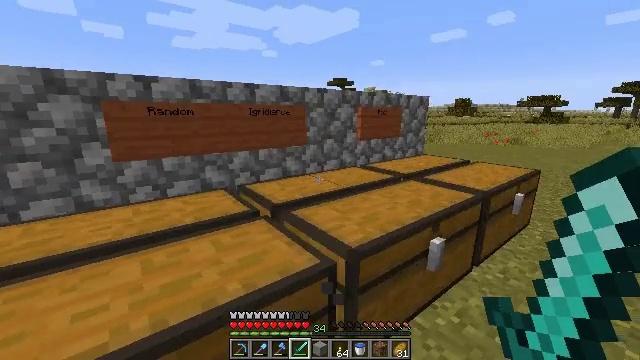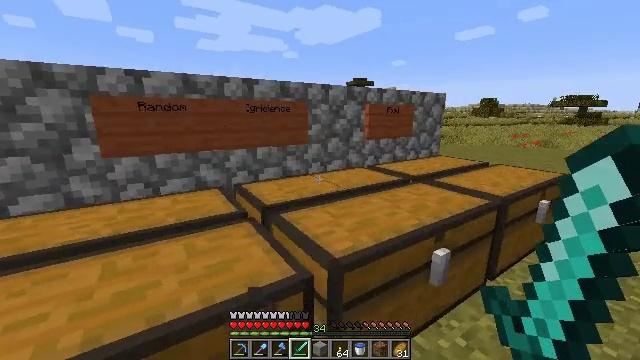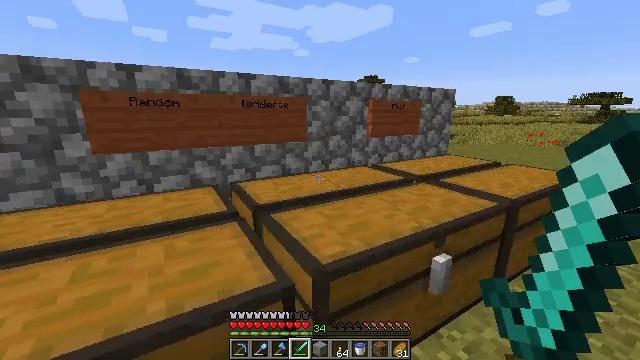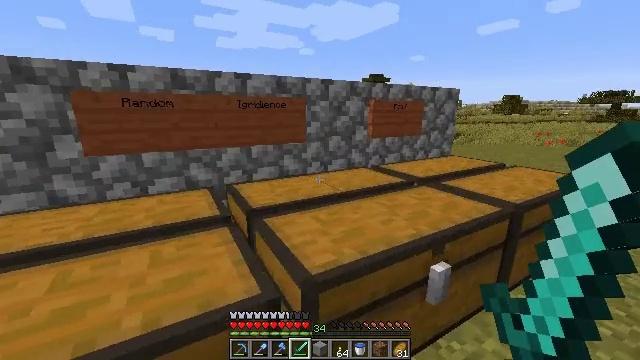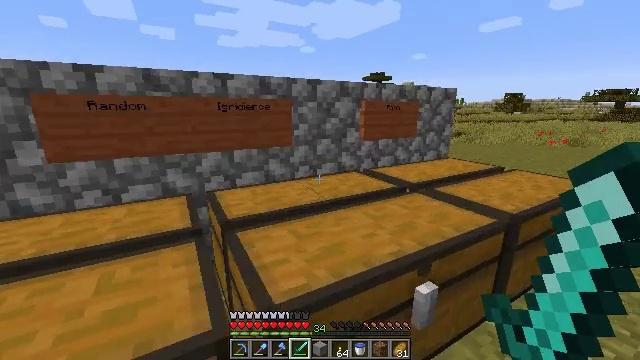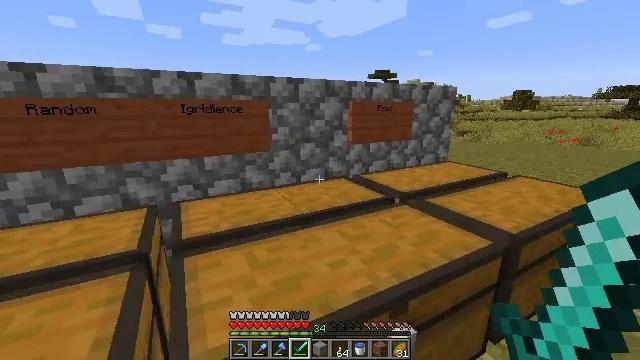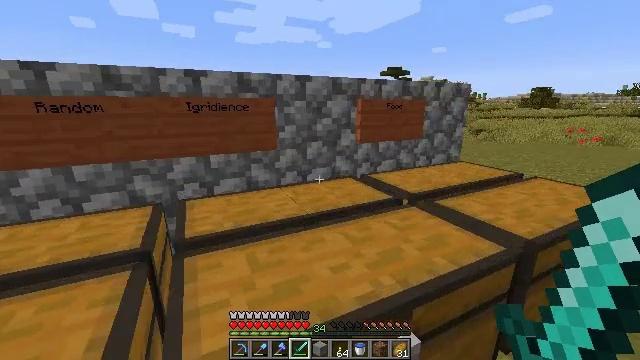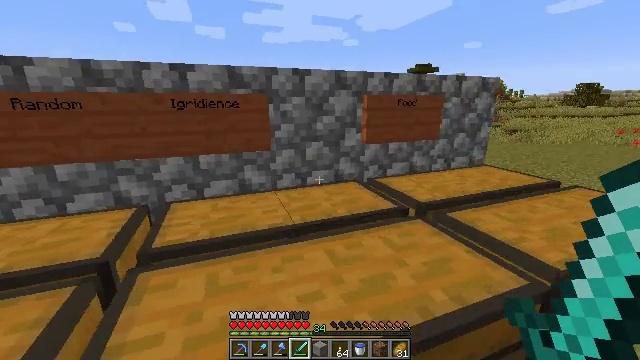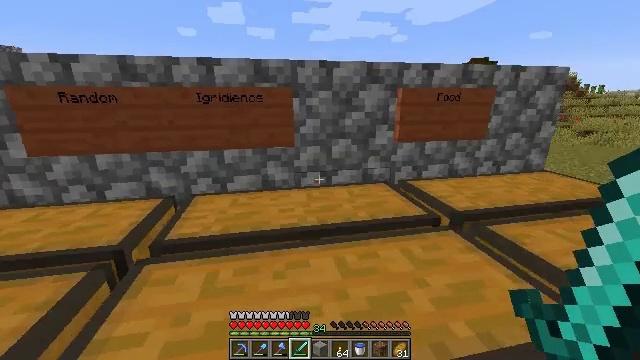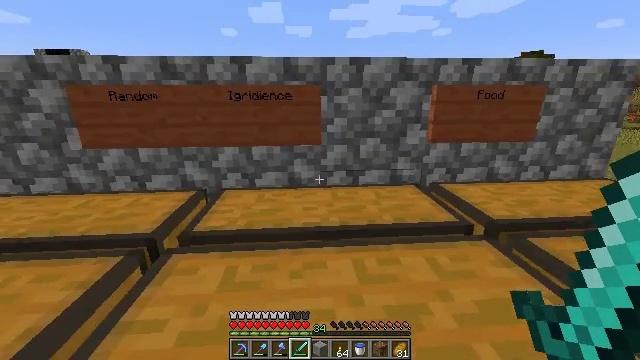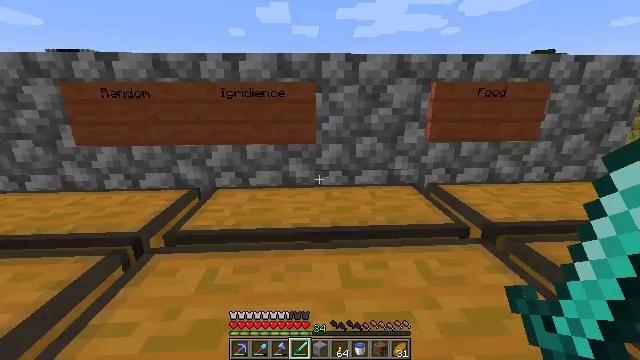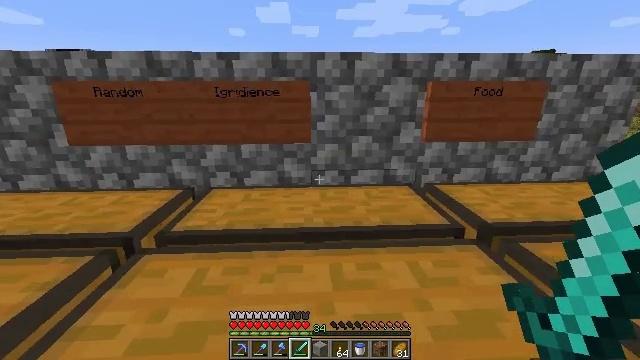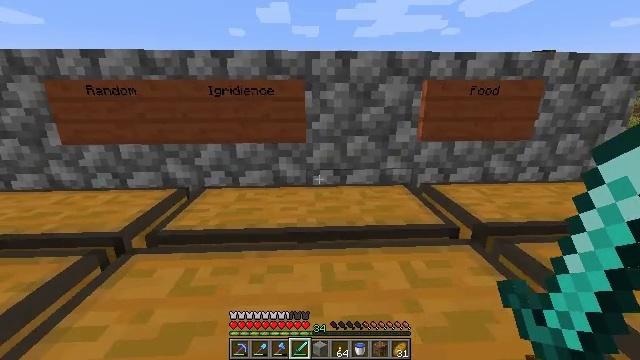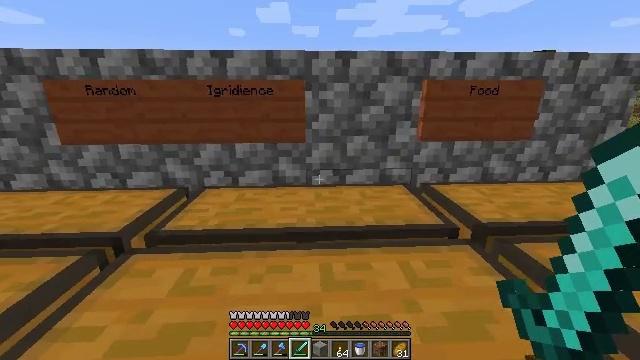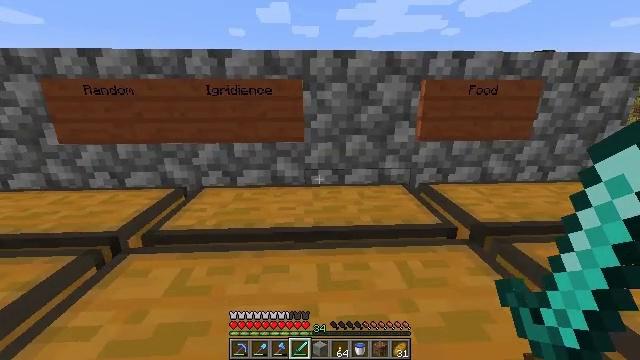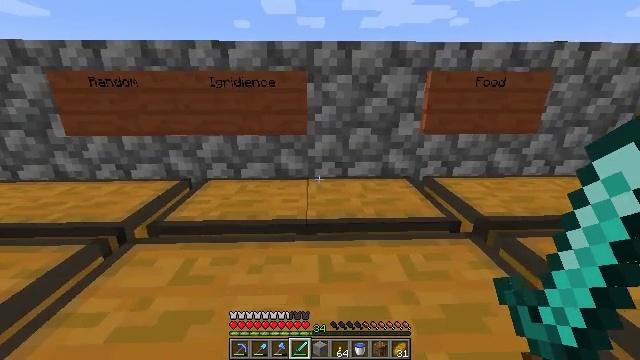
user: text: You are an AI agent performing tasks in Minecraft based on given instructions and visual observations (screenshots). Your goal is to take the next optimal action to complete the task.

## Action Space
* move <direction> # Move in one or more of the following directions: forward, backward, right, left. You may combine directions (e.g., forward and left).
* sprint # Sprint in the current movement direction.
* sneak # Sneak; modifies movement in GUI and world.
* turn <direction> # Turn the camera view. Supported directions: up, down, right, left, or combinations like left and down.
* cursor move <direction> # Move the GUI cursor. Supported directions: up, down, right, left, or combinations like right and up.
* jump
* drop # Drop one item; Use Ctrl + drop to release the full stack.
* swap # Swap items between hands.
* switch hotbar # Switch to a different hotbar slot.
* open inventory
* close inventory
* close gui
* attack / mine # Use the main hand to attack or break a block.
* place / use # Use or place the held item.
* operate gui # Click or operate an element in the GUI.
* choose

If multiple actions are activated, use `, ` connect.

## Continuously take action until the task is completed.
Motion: motion action
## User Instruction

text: Interact with the crafting table to craft melon seeds.
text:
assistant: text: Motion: move forward and move right, turn left
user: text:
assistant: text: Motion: move forward and move right, turn left
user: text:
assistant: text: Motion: move forward and move right, turn left
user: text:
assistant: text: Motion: move forward and move right
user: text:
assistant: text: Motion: move forward and move right, turn left
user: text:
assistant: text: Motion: move forward and move right, turn left
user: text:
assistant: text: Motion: move forward and move right, turn left
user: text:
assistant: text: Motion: move forward and move right, turn left
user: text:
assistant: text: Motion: turn left
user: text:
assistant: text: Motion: turn left
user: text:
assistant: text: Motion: use / place
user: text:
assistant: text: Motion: use / place
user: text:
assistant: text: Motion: use / place
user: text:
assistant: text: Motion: use / place
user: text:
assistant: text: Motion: turn left and down
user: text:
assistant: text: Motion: turn down
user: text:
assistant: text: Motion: turn down
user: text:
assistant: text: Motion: turn down
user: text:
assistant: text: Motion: use / place
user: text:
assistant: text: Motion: use / place
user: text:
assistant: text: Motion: no_op
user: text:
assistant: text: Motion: no_op
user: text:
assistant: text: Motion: no_op
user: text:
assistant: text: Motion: open gui
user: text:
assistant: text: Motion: no_op
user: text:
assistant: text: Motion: no_op
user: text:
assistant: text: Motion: cursor move right
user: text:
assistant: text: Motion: no_op
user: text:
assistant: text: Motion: no_op
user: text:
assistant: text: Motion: no_op